Field crop: maize
Growth stage: 2
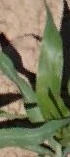
Species: maize